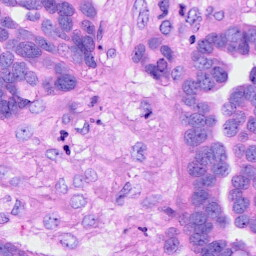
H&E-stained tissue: Ovarian